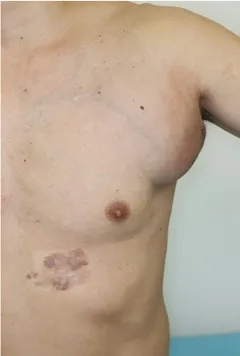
Clinical findings (pretreatment). (B) Seven months after the third dose of COVID-19 vaccine (Oct. 2022). The left axillary lymph node showed swelling one week after the third vaccination on the left arm. The swelling increased rapidly over several months. The dark brown macule on the left anterior chest spontaneously resolved. Edema was present in the trunk and extremities.
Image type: medical_photograph (skin_photograph)